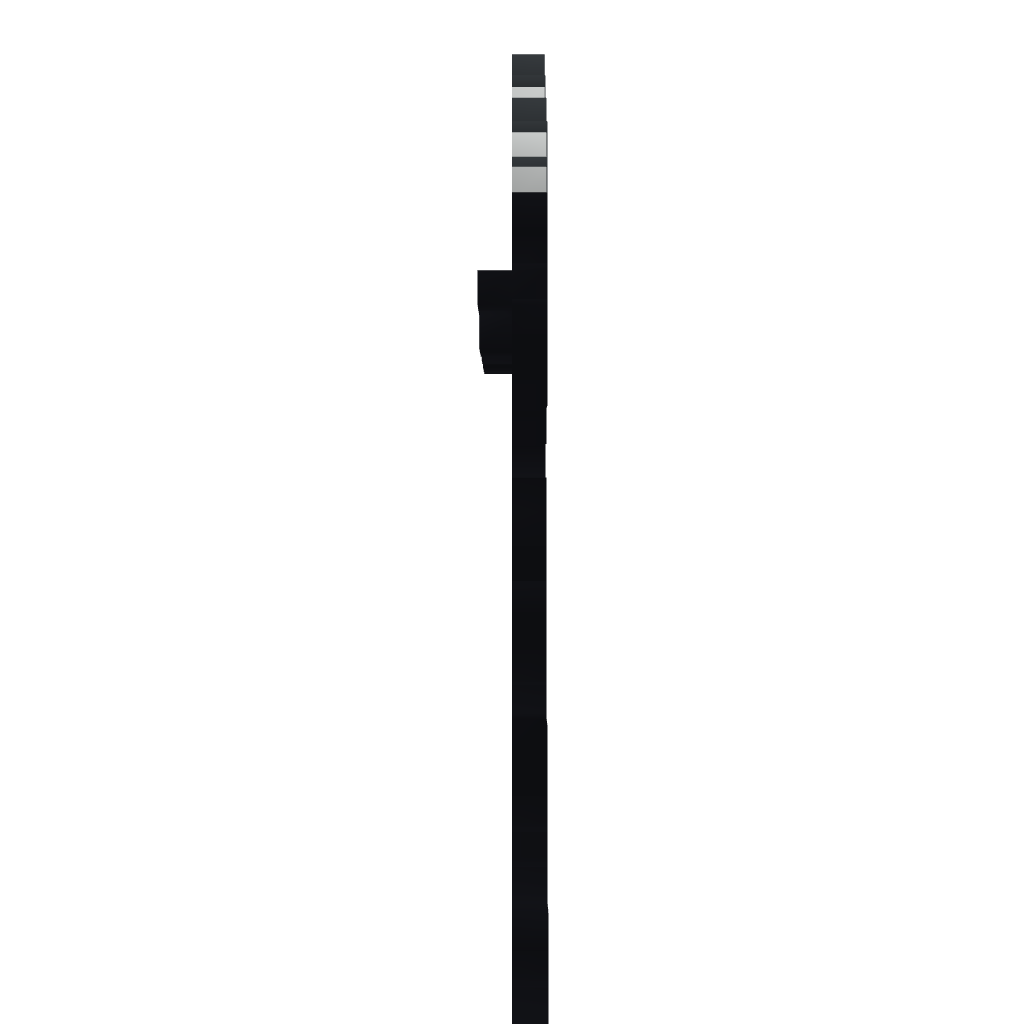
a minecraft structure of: i like trains cool